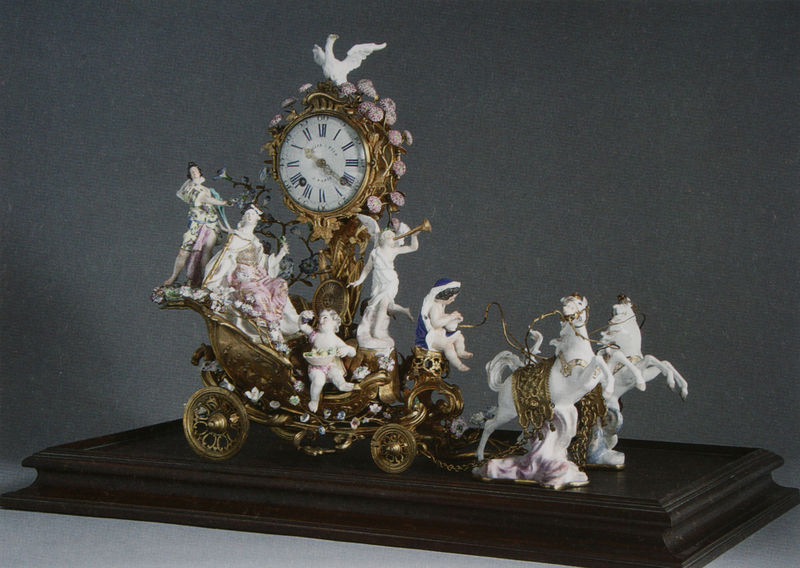
Titel: Triumphwagen der Minerva als Tischuhr
Standort: Calden
Institution: Schloss Wilhelmsthal
Schlagwörter: blau, dunkel, flügel, körper, mann, vogel, weiß, frauen, menschen, bewegung, blume, blumen, frankreich, frau, grau, holz, hut, kleid, schwarz, tisch, blüten, dame, rosen, ornament, wand, barock, gefieder, mensch, samt, schale, sockel, taube, vögel, sonne, figur, gold, reich, adel, paar, rokkoko, girlande, musik, prinzessin, rokoko, rosa, karren, pferd, pferde, räder, engel, engelchen, putte, putto, ranken, skulptur, hufe, sattel, sprung, zaumzeug, zügel, schiff, liebe, gans, schwan, kutsche, speichen, figuren, französisch, rad, wagen, wagenrad, könig, musizieren, ornamente, uhr, bronze, plastik, plinthe, podest, edel, frühling, foto, fotografie, porzellan, vergoldet, tauben, geschirr, kutscher, allegorie, flora, darstellung, schimmel, kunstgewerbe, anrichte, handwerk, farbfoto, götter, nüstern, prinz, reichtum, posaunen, wagenräder, absolutismus, schweife, fanfare, golden, zeit, kitsch, teuer, porzelan, amor, posaune, putten, gespann, fotographie, goldschmiedekunst, kunsthandwerk, miniatur, objekt, tafelaufsatz, putti, email, kleinkunst, zeiger, zifferblatt, ziffernblatt, aufbäumen, satteldecke, fayence, pferdekutsche, trompete, uhren, mähnen, skultur, kavalier, genius, triumphwagen, triumpfwagen, engek, römische ziffern, goldschmiedearbeit, skulpturengruppe, ruhm, dekcen, tischaufsatz, karosse, galanterie, uhrblatt, 1750, pfedre, preziose, kutsche pferde, ktusche, engel putte, frau rosa, aphrodhite, zeitmesser, triumpf der musik